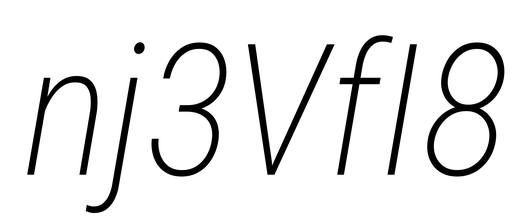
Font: Roboto-Italic_Condensed_ExtraLight_Italic